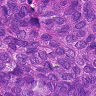
Metastatic tissue present: yes